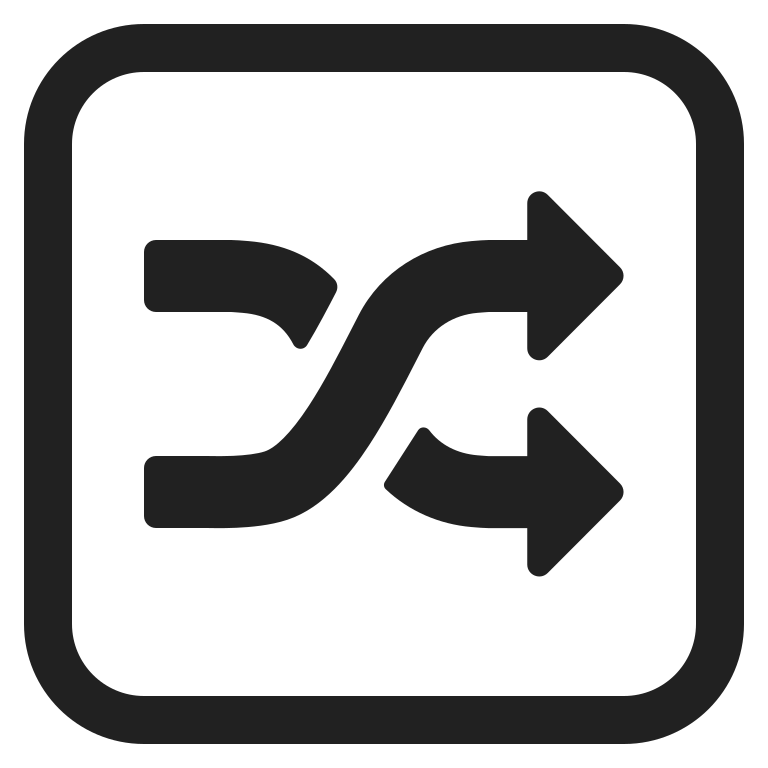
shuffle tracks button high contrast